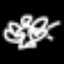
Label: angel